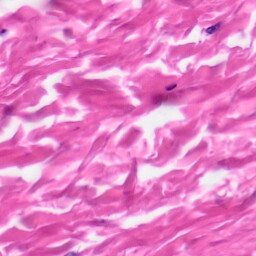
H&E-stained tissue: Skin